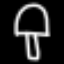
Label: mushroom